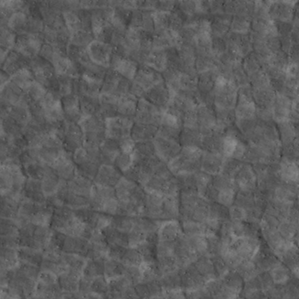
Label: non_frost